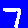
Digit: 7